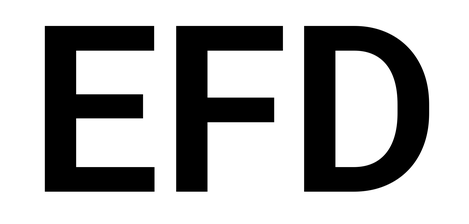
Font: Roboto_SemiBold